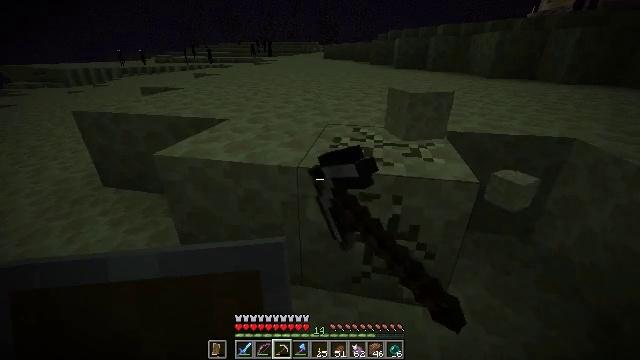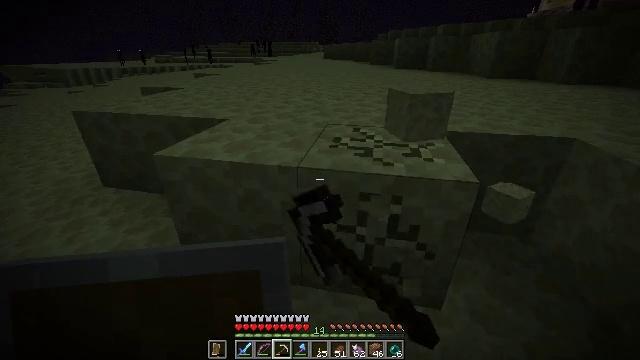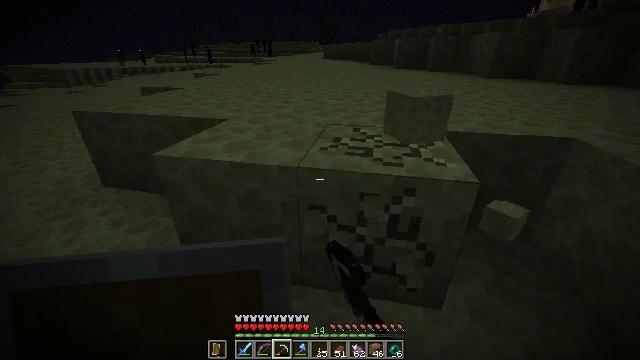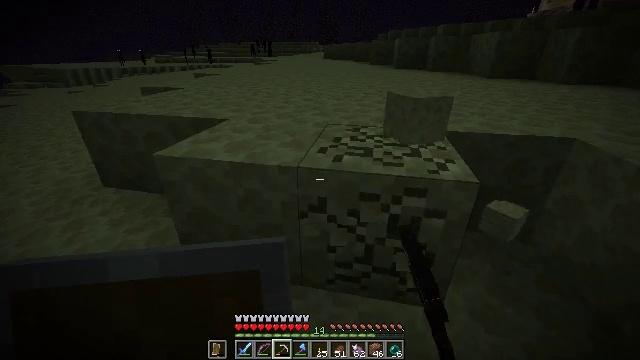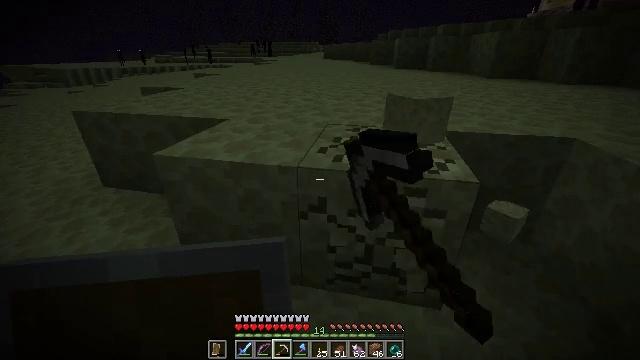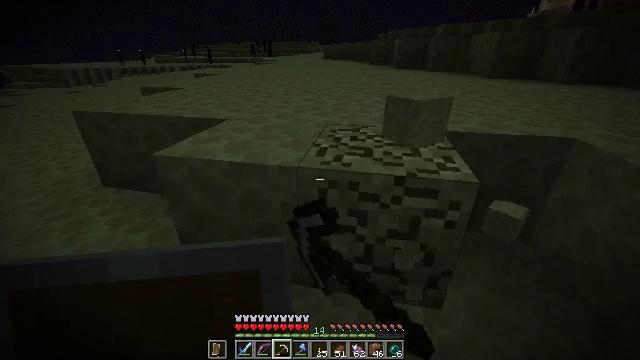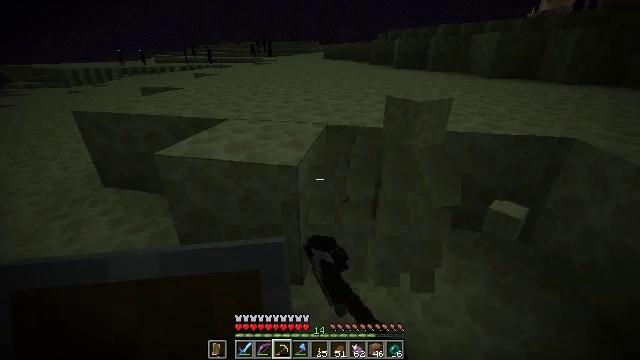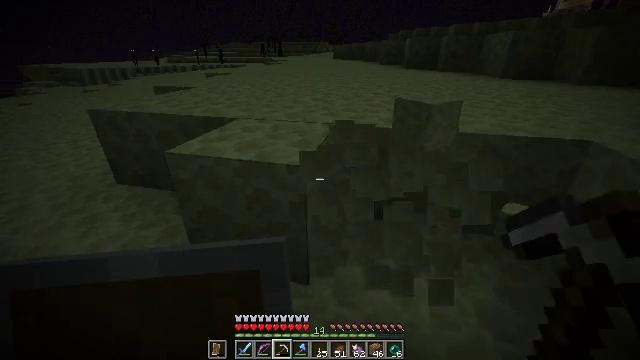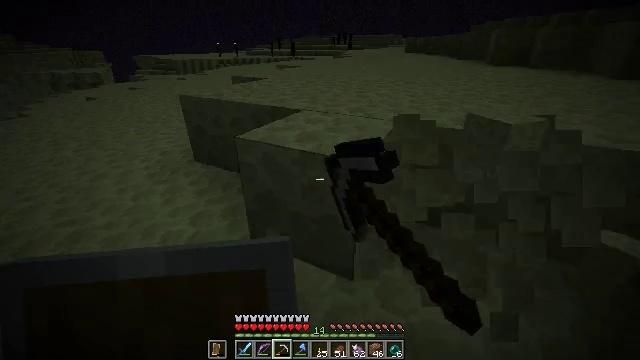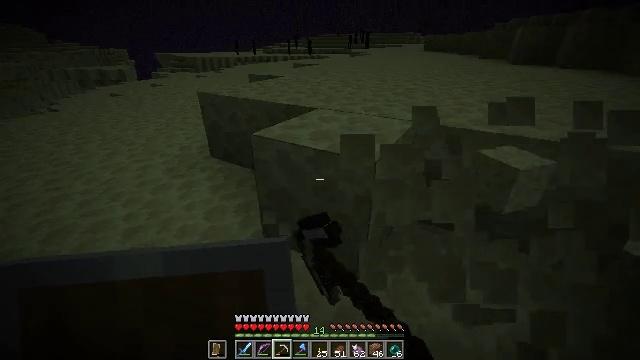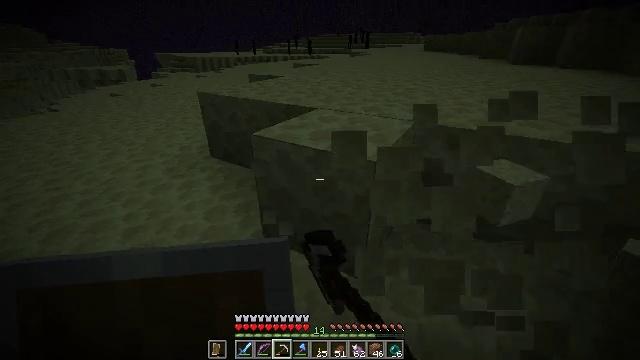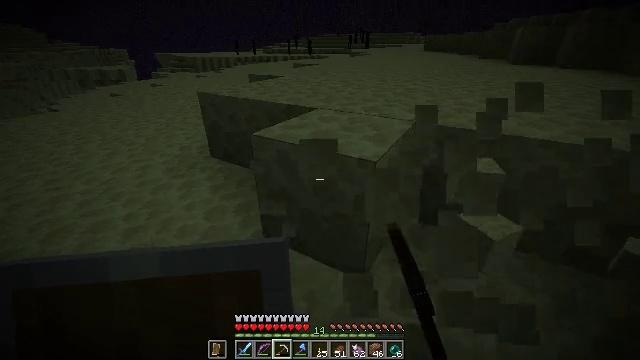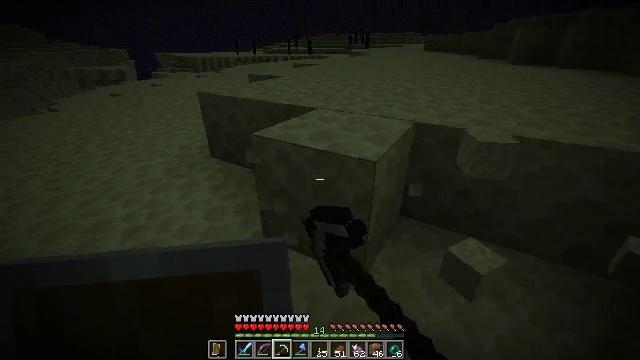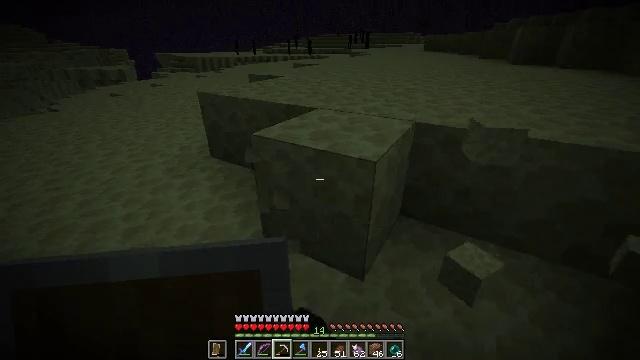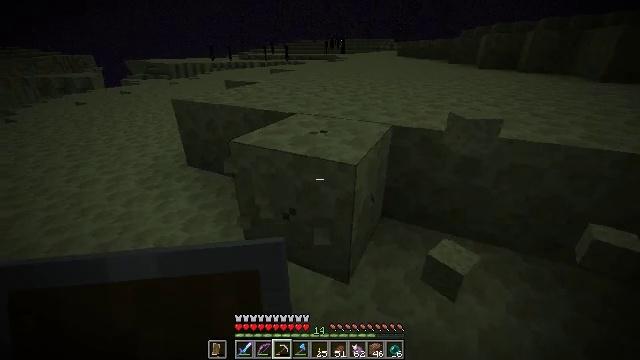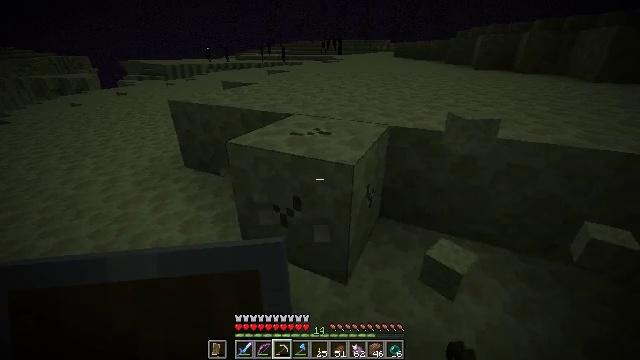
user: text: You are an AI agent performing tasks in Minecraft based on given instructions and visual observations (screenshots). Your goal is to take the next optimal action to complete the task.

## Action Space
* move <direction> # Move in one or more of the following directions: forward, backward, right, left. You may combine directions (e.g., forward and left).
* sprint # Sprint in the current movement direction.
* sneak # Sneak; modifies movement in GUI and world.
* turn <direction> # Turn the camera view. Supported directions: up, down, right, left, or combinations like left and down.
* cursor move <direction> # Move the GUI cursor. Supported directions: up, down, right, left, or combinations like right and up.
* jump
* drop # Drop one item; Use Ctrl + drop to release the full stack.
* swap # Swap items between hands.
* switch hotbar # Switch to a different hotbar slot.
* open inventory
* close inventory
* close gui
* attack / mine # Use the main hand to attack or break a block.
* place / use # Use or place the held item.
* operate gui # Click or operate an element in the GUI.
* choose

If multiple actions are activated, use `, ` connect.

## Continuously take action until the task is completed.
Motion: motion action
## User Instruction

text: Extract end stone with a pickaxe.
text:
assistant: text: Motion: attack / mine
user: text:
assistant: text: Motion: attack / mine
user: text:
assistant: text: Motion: attack / mine
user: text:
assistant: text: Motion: attack / mine
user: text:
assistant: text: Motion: attack / mine
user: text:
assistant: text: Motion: attack / mine
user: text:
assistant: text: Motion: turn left, attack / mine
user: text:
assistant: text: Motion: turn left and down, attack / mine
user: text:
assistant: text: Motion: turn left, attack / mine
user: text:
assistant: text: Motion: attack / mine
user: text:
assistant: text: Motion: attack / mine
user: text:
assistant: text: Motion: attack / mine
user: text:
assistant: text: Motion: attack / mine
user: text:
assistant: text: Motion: turn right and up, attack / mine
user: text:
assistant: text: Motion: attack / mine
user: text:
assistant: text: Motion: attack / mine
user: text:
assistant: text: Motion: attack / mine
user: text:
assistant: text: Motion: attack / mine
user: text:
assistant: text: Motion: attack / mine
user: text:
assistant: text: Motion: attack / mine
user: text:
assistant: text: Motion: attack / mine
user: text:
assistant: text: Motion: attack / mine
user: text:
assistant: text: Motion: attack / mine
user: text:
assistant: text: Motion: attack / mine
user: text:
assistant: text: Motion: move forward, attack / mine
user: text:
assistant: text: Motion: move forward, attack / mine
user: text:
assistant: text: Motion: move forward and move right, attack / mine
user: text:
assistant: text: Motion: move forward and move right, attack / mine
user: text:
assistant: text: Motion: move forward and move right, attack / mine
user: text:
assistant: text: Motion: move forward and move right, attack / mine